Question: >
<URL>
I have posted the same question yesterday but i haven't got the desired replies so i am posting this question again with the more clarification .sorry for this .
I am working with the UITextView . I made UITextView to detect all i.e. links ,address, events and phone no. Its fine it is giving me desired output as follow:

Now my requirement is to save those phone no (123456) and email (abc@mail.com) into separate variable. Is there any provision or way to get the only detected text from the textview ?
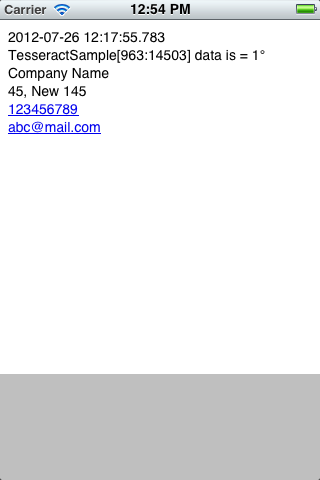
Answer: Have a look at 'NSDataDetector' (available iOS 4.0+, OS X 10.7+)
<URL>
You should be able to get the text out of the 'UITextView' as an 'NSString', then run it through an 'NSDataDetector'. You should be able to find more information on Stack Overflow and around the web by searching for 'NSDataDetector'.